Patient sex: F
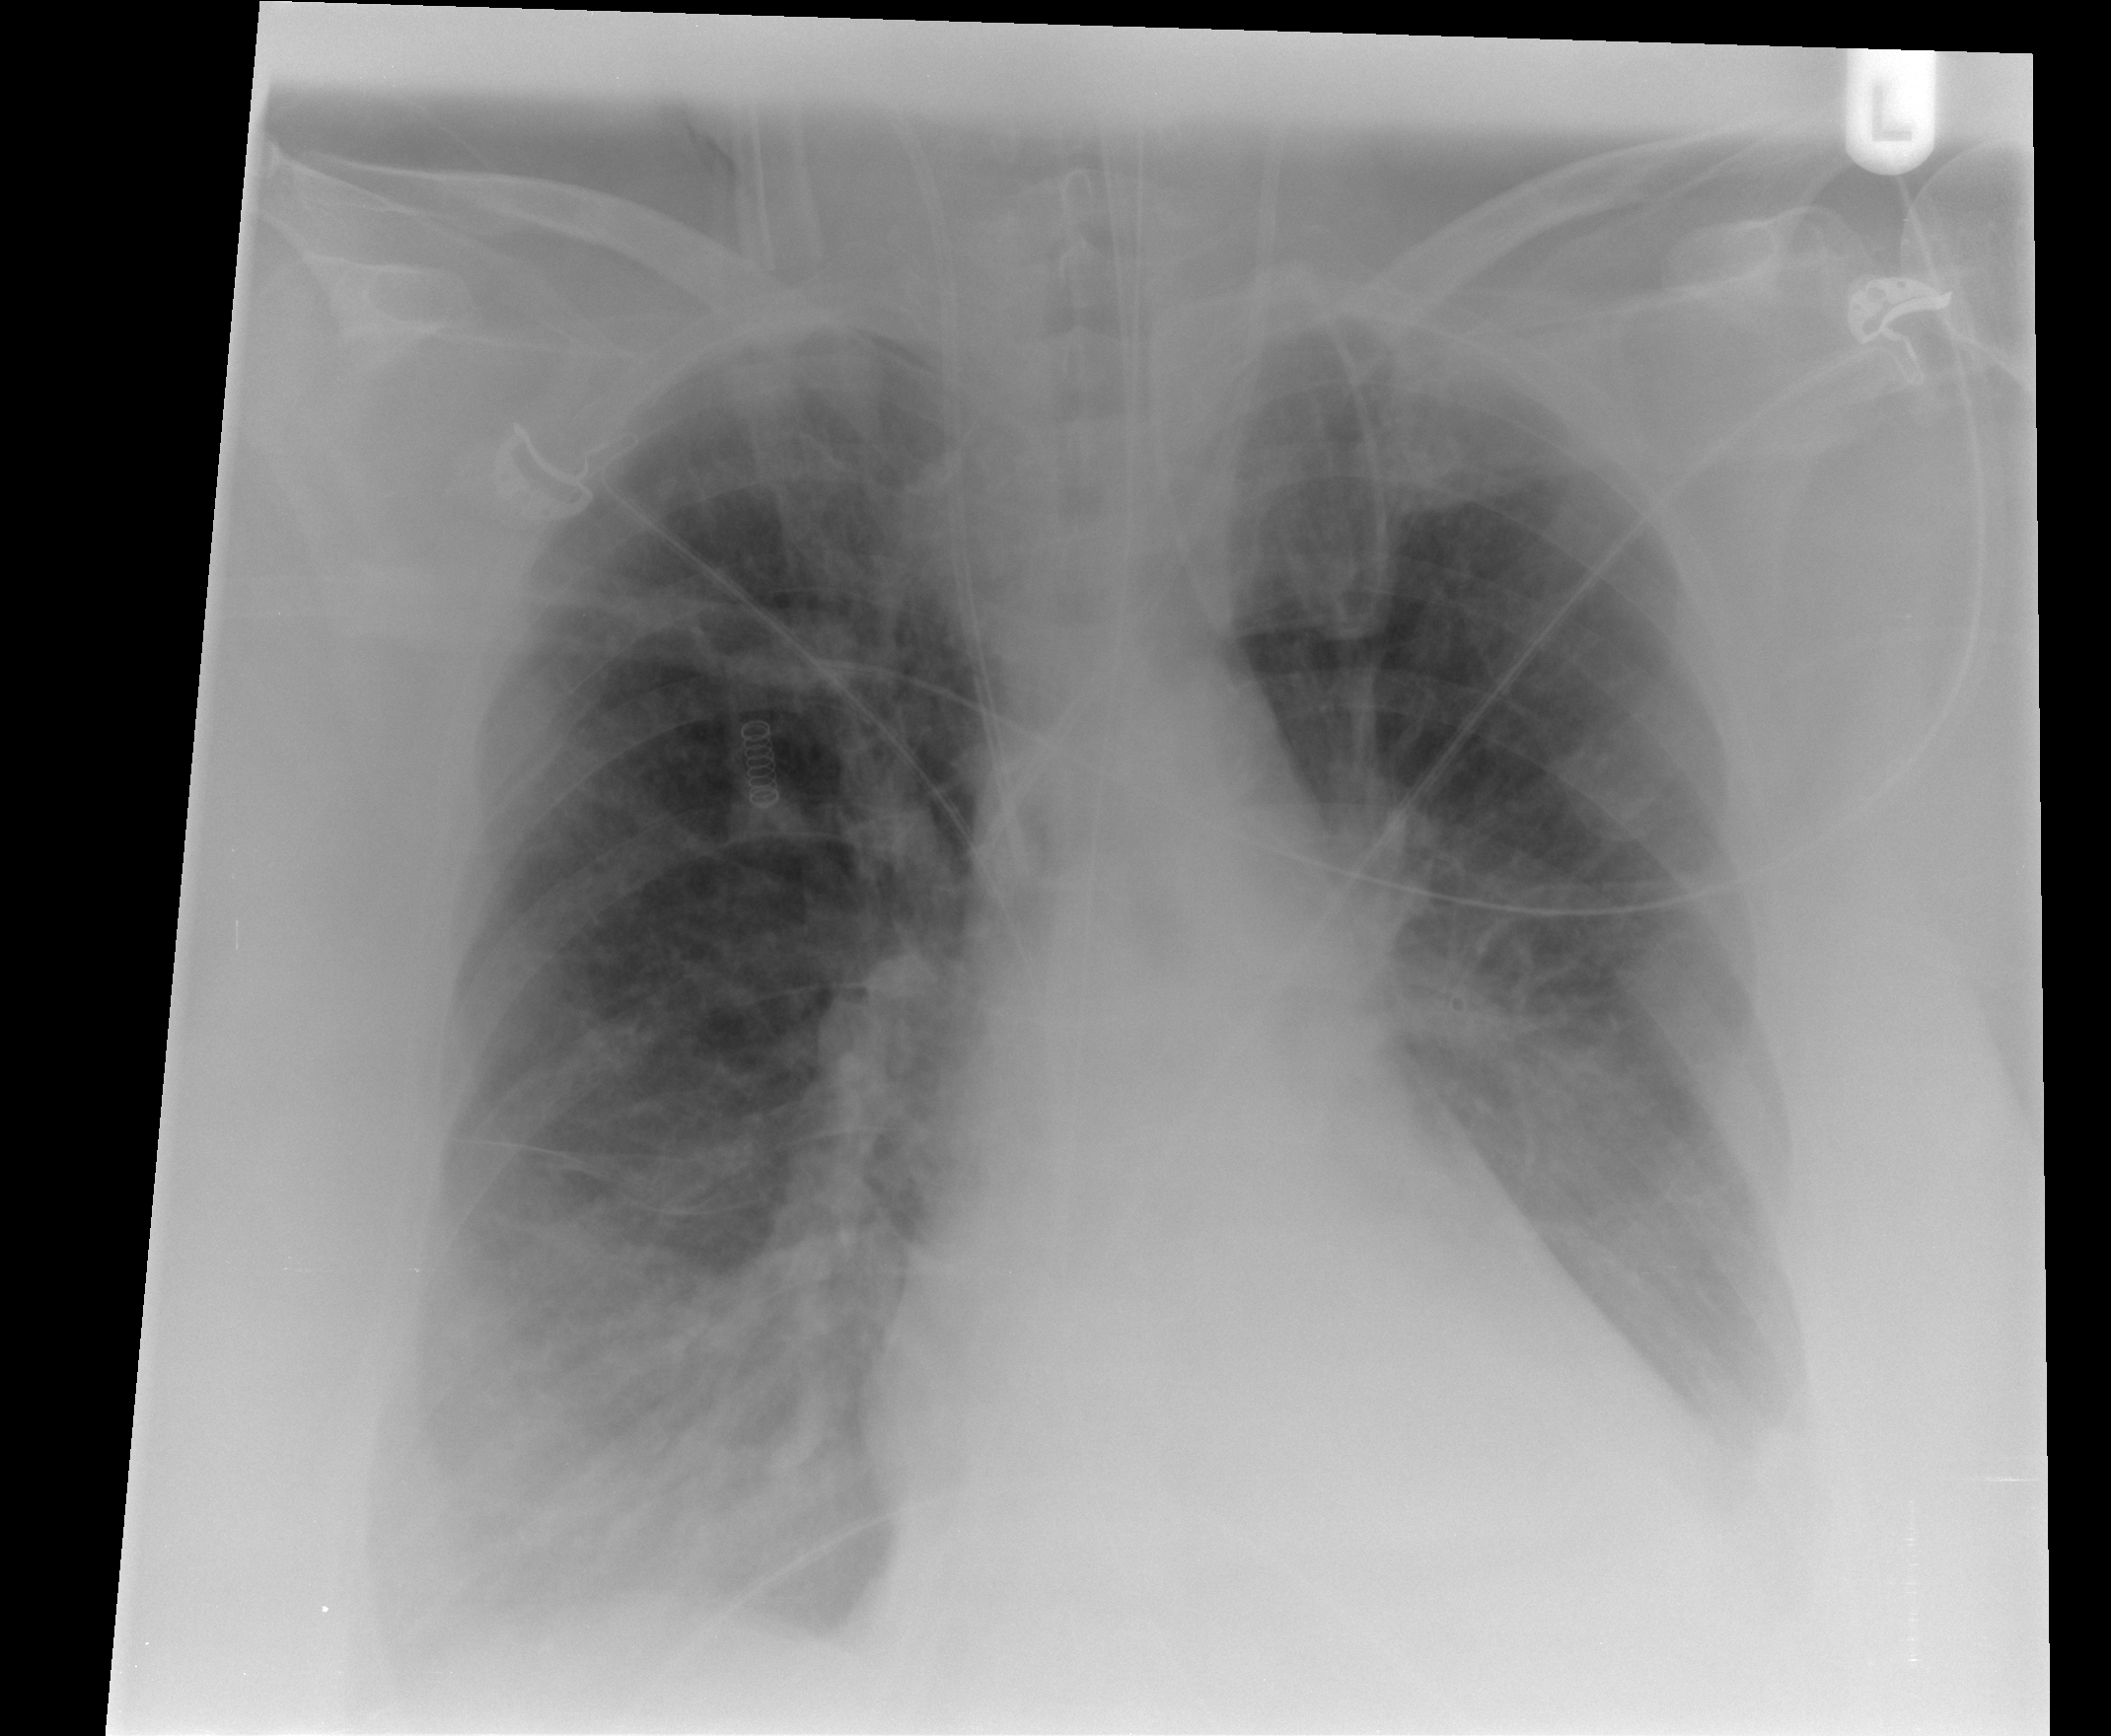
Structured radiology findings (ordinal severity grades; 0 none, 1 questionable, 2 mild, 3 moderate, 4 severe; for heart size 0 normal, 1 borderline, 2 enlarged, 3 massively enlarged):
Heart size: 0
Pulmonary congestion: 3
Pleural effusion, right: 2
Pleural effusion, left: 2
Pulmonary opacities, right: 2
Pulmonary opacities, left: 0
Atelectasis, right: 3
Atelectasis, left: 3